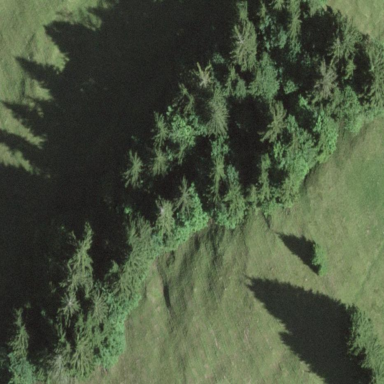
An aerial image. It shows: Forest area.